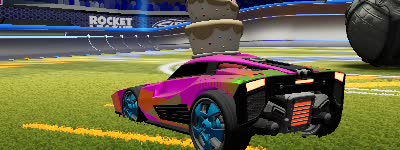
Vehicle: breakout